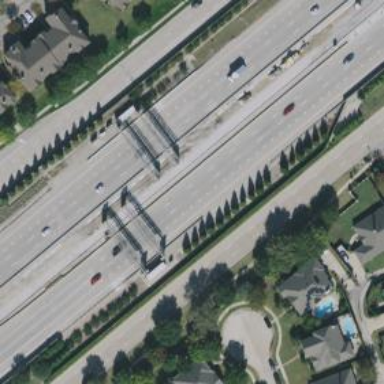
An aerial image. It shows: Toll gantry on the road.